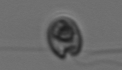
Label: flagellate_morphotype1